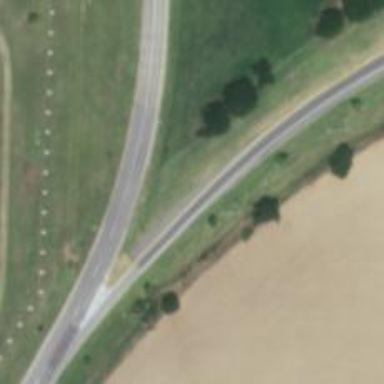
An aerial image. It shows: Asphalt road with secondary link designation.